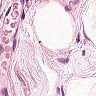
Metastatic tissue present: no